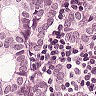
Metastatic tissue present: yes